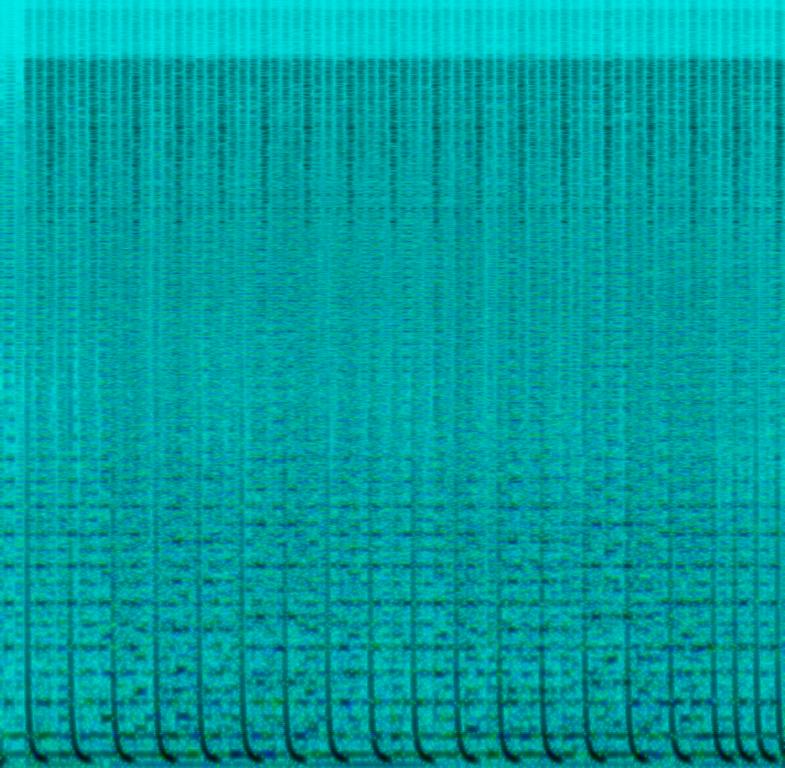
This audio contains a digital drum playing a four on the flor groove with a kick on every beat and building up kicks to doubletime and triplets. Synth bass sounds and synth sounds in the midrange are playing arpeggiated melodies. This song may be playing with headphones while playing video-games.